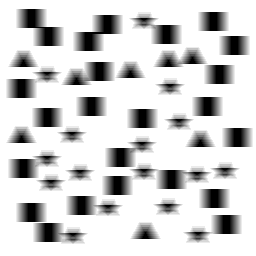
Squares: 24
Triangles: 8
Stars: 16
Total shapes: 48